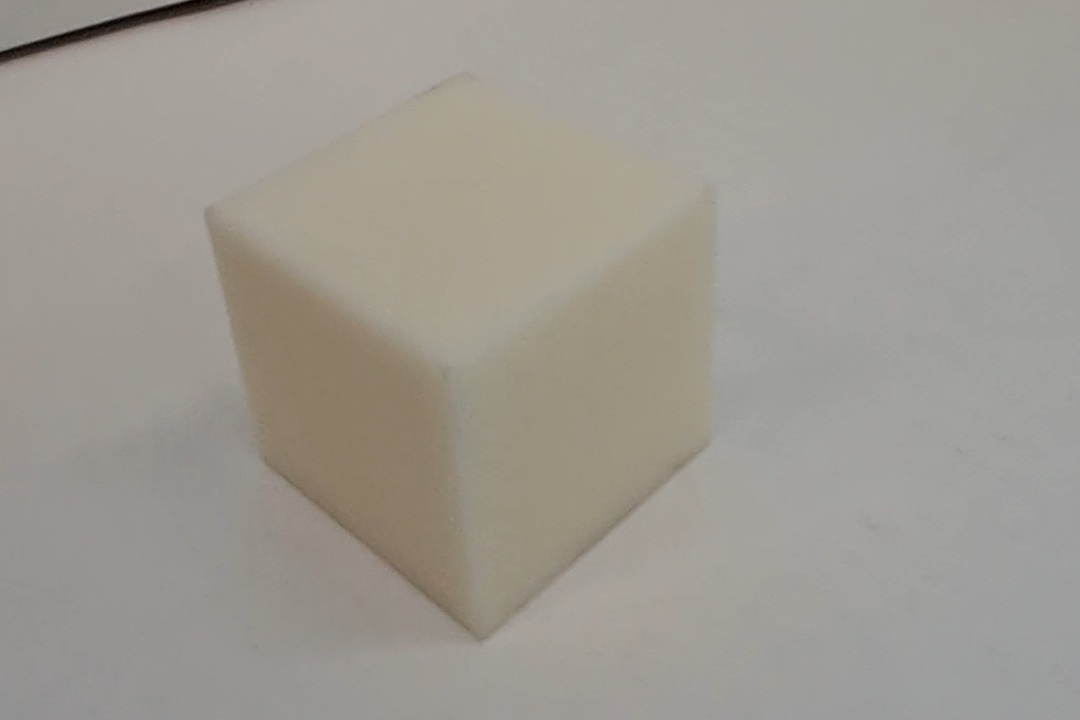
Label: Cuboid